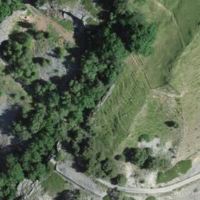
EUNIS habitat code: 44
Species observed at this site:
Stachys recta
Corvus corax